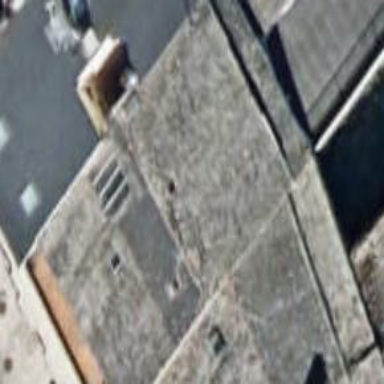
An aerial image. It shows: Warehouse building.